Question: I have a menu with several round image buttons.
For now the buttons are ordered vertically in
a LinearLayout. What i want to do is to place
the buttons in a circle. The amount of buttons
is variable:

How can i symmetrical place a variable amount of
buttons along a circle? Later the Buttons will
be dragable and when a button is dragged into
the center of the circle an activity is started.
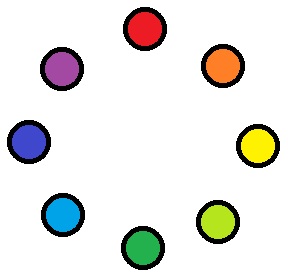
Answer: Below is just a small code snipplet for custom circle layout :
'''
private RelativeLayout.LayoutParams modifyLayoutParams(
RelativeLayout.LayoutParams lp, int degree) {
/**
* Determine in Quadrant or on Axis
* Using Android convention. Right X-axis is degree 0, growing clockwise.
* */
degree = degree % 360;
if (degree < 0) { // Make it positive
degree += 360;
}
if (degree == 0) { // right x-axis. Right
lp.addRule(RelativeLayout.RIGHT_OF, R.id.center);
lp.addRule(RelativeLayout.CENTER_VERTICAL);
lp.setMargins(radius, 0, 0, 0);
} else if (degree > 0 && degree < 90) { // Quadrant IV. Lower Right
lp.addRule(RelativeLayout.BELOW, R.id.center);
lp.addRule(RelativeLayout.RIGHT_OF, R.id.center);
// Determine margin.
lp.setMargins(getMarginX(degree), getMarginY(degree), 0, 0);
} else if (degree == 90) { // Bottom y-axis. Bottom
lp.addRule(RelativeLayout.BELOW, R.id.center); // Above Center.
lp.addRule(RelativeLayout.CENTER_IN_PARENT);
lp.setMargins(0, radius, 0, 0);
} else if (degree > 90 && degree < 180) { // Quadrant III. Lower Left
lp.addRule(RelativeLayout.BELOW, R.id.center);
lp.addRule(RelativeLayout.LEFT_OF, R.id.center);
// Determine margin.
lp.setMargins(0, getMarginX(degree - 90), getMarginY(degree - 90), 0);
} else if (degree == 180) { // Right x-axis. Left
lp.addRule(RelativeLayout.LEFT_OF, R.id.center);
lp.addRule(RelativeLayout.CENTER_VERTICAL);
lp.setMargins(0, 0, radius, 0);
} else if (degree > 180 && degree < 270) { // Quadrant II. Upper Left
lp.addRule(RelativeLayout.ABOVE, R.id.center);
lp.addRule(RelativeLayout.LEFT_OF, R.id.center);
// Determine margin.
lp.setMargins(0, 0, getMarginX(degree - 180), getMarginY(degree - 180));
} else if (degree == 270) { // Top y-axis. Top
lp.addRule(RelativeLayout.ABOVE, R.id.center); // Above Center.
lp.addRule(RelativeLayout.CENTER_IN_PARENT);
lp.setMargins(0, 0, 0, radius);
} else if (degree > 270 && degree < 360) { // Quadrant I. Upper Right
lp.addRule(RelativeLayout.ABOVE, R.id.center);
lp.addRule(RelativeLayout.RIGHT_OF, R.id.center);
// Determine margin.
lp.setMargins(getMarginX(360 - degree), 0, 0, getMarginY(360 - degree));
}
return lp;
}
/** X offset i.e. adjacent length */
private int getMarginX(int degree) {
return Math.abs((int)(Math.cos(Math.toRadians(degree)) * radius));
}
/** Y offset i.e. opposite length */
private int getMarginY(int degree) {
return Math.abs((int)(Math.sin(Math.toRadians(degree)) * radius));
}
}
'''
<URL> is complete post . the above code basically tells how can we customize the layout and place controls there.
Output is :